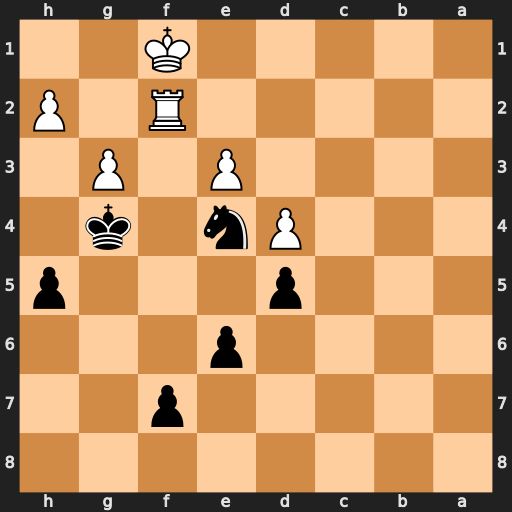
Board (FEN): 8/5p2/4p3/3p3p/3Pn1k1/4P1P1/5R1P/5K2
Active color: b
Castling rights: -
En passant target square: -
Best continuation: Nxf2 Kxf2 Kh3 Kg1 f6 Kh1 e5 Kg1 exd4 exd4 f5 Kf1 f4 gxf4 Kg4 Ke2 Kxf4